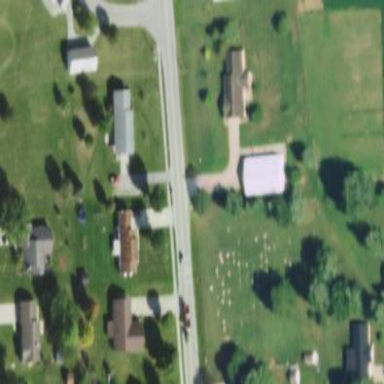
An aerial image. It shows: Cemetery.